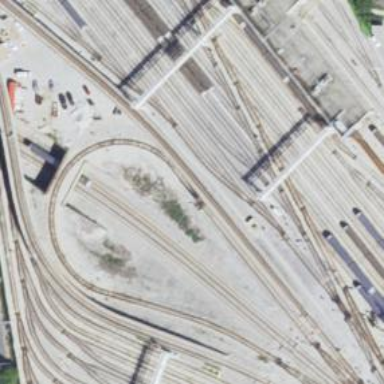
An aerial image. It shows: Yard area with electrified rail tracks.